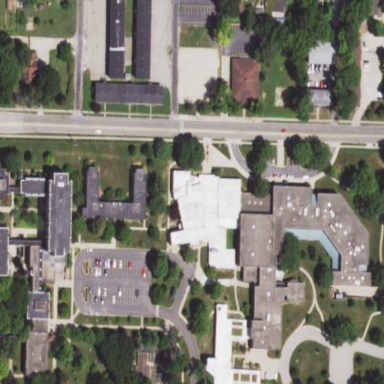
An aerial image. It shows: School.